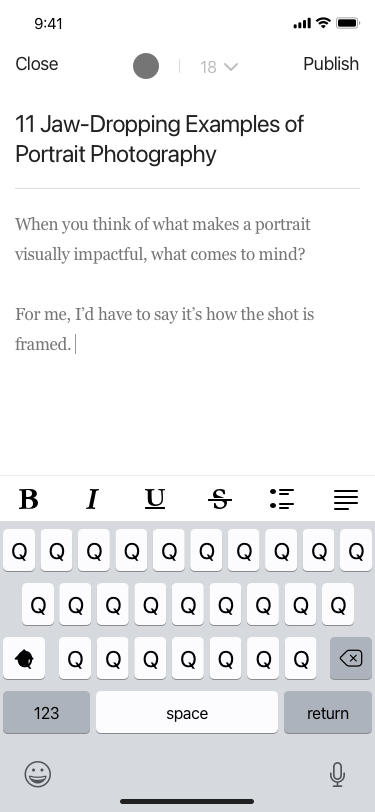
Text in this UI design:
When you think of what makes a portrait visually impactful, what comes to mind?

For me, I’d have to say it’s how the shot is framed.
11 Jaw-Dropping Examples of Portrait Photography
18